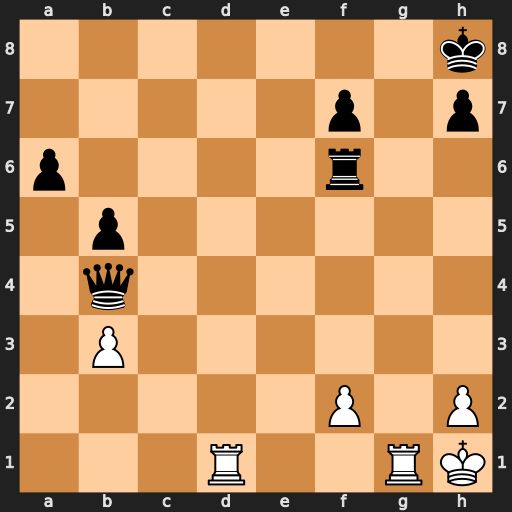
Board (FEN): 7k/5p1p/p4r2/1p6/1q6/1P6/5P1P/3R2RK
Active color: w
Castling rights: -
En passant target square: -
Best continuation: Rd8+ Qf8 Rxf8#